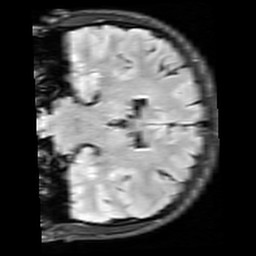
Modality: FLAIR
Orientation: coronal
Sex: male
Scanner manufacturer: siemens
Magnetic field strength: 3 T
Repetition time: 10 s
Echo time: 0.09 s